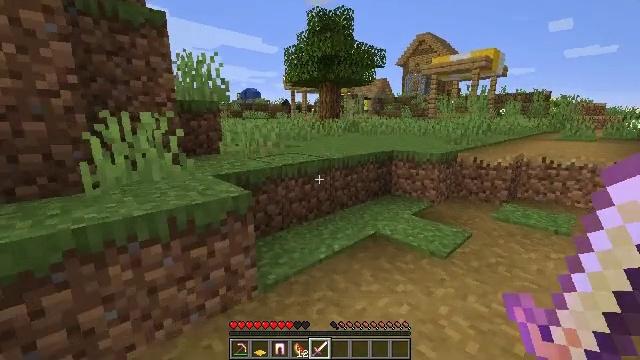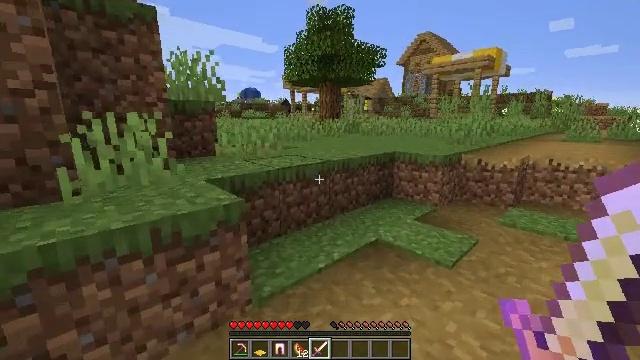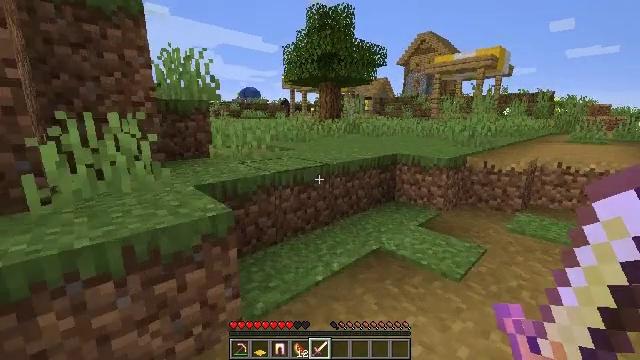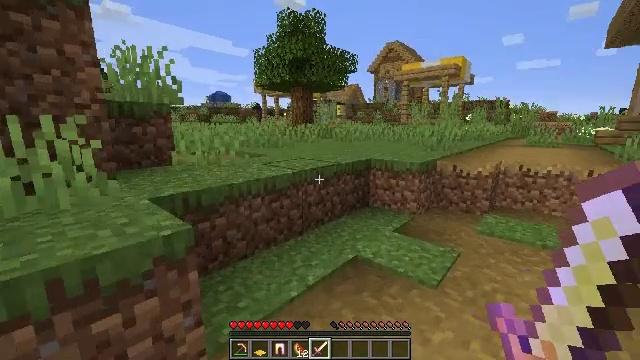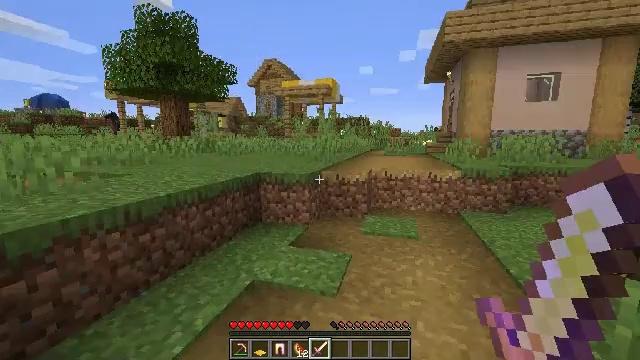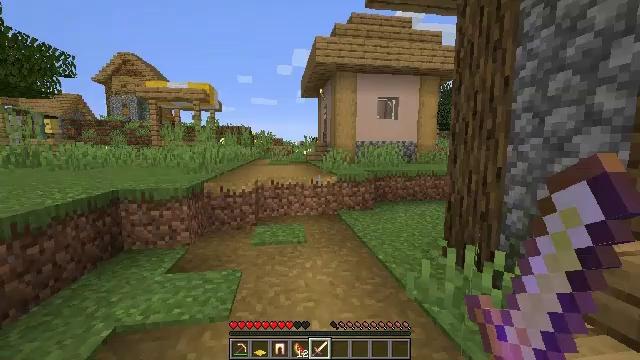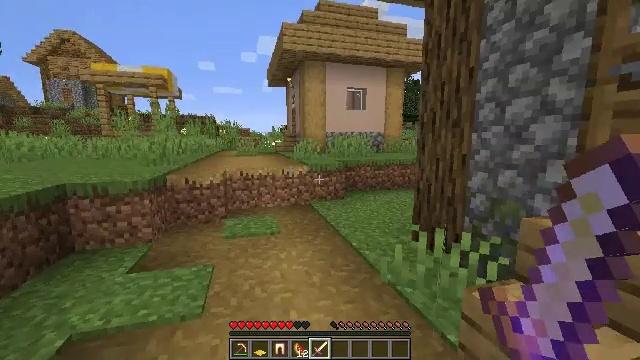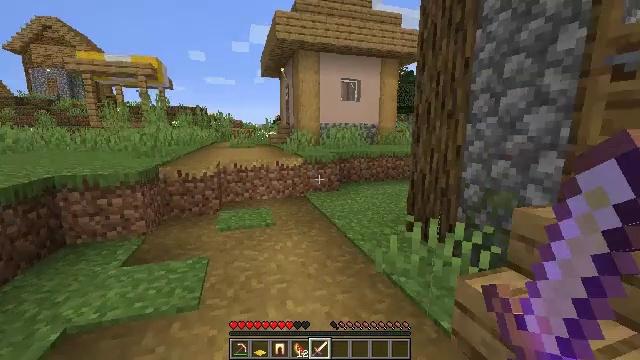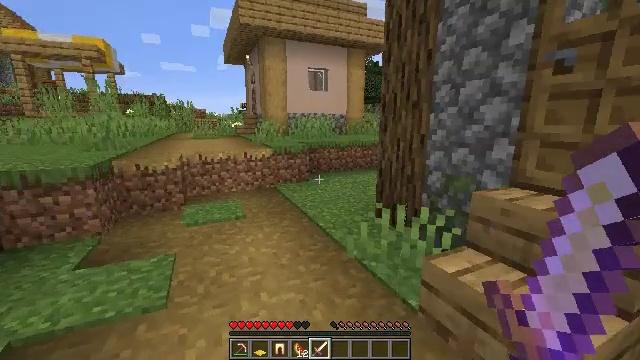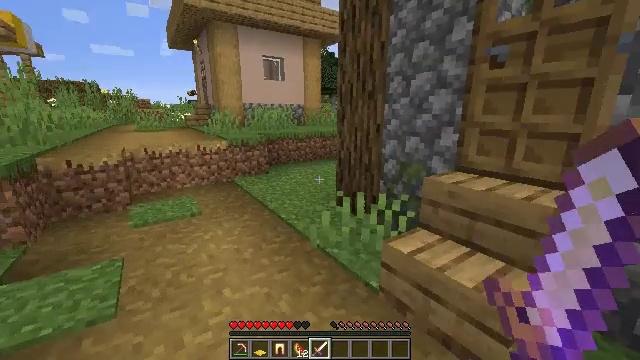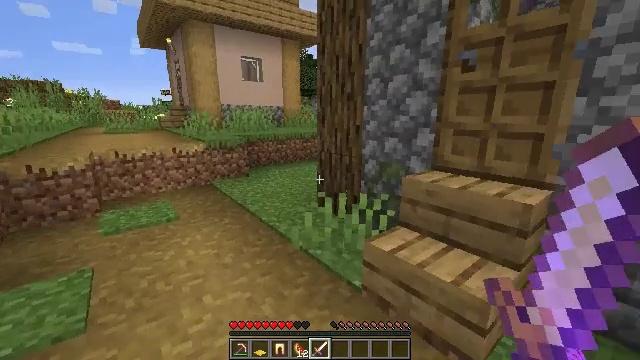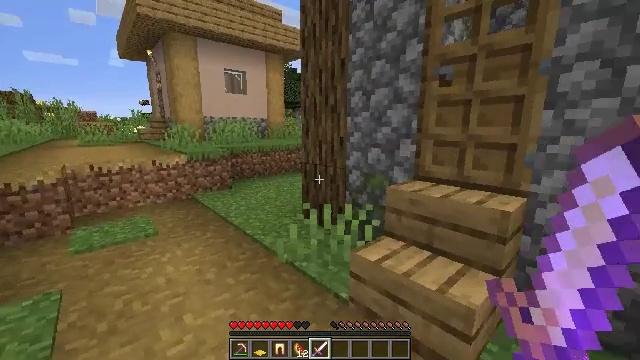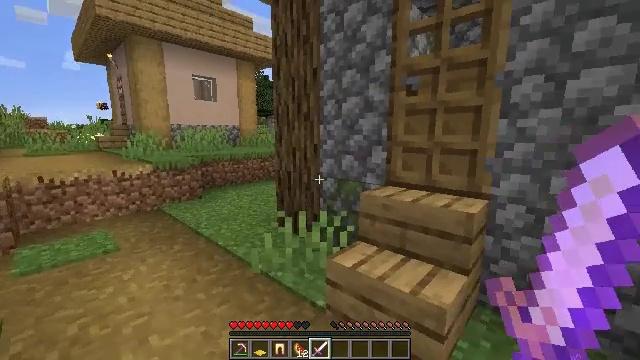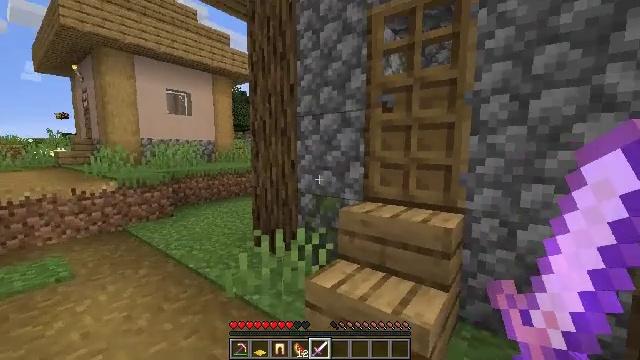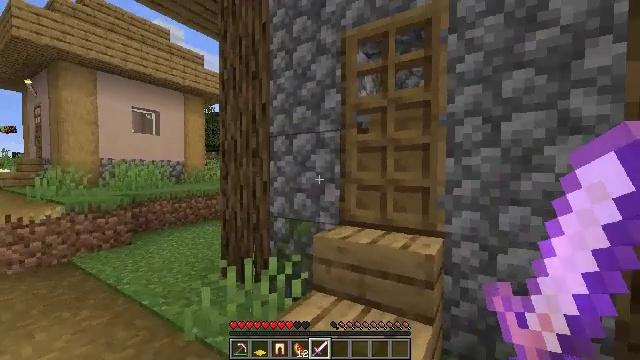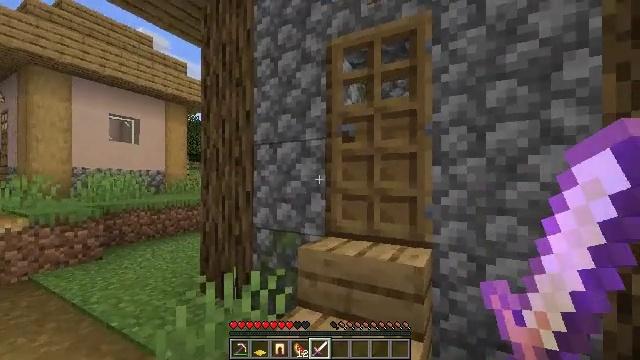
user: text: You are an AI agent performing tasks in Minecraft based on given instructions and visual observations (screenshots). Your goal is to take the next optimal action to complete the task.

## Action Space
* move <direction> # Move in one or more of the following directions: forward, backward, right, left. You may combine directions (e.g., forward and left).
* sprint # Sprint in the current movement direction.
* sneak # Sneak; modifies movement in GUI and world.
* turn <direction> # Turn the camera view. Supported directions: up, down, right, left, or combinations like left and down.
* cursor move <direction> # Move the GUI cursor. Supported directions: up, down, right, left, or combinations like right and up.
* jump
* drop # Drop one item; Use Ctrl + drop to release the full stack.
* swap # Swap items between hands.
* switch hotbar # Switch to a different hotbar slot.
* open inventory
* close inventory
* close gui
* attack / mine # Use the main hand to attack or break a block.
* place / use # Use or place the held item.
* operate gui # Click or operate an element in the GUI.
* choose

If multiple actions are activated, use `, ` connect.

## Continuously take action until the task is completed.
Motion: motion action
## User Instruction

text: Collect the green carpet by mining it.
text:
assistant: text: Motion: move forward
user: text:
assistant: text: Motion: move forward
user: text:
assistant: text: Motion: move forward, turn right and up
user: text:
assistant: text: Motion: turn right and up
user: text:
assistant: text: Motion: turn right and up
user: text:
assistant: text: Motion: turn right and down
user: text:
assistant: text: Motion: turn right and down
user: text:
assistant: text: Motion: turn right and down
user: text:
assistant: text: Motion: turn right and down
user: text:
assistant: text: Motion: turn right
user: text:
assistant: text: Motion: turn right and up
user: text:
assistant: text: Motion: turn right and up
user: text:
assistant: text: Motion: move forward, turn right and up
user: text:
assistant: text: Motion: move forward, turn right and up
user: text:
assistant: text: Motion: move forward, turn right and up
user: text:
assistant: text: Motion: move forward, turn right
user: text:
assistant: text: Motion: move forward, turn right
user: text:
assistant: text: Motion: move forward, turn right
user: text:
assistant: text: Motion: move forward, turn right
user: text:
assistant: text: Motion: move forward, turn right and up
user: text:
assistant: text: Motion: move forward, turn right
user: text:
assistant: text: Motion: move forward, use / place
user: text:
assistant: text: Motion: move forward, turn down, use / place
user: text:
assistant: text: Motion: move forward
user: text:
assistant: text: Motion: move forward
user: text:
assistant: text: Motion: move forward
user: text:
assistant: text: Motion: move forward
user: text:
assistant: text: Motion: move forward
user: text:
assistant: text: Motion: move forward, turn down
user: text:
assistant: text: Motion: turn left and down